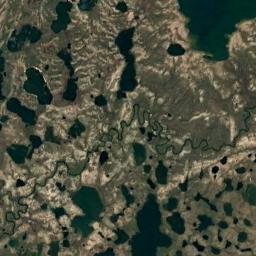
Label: wetland